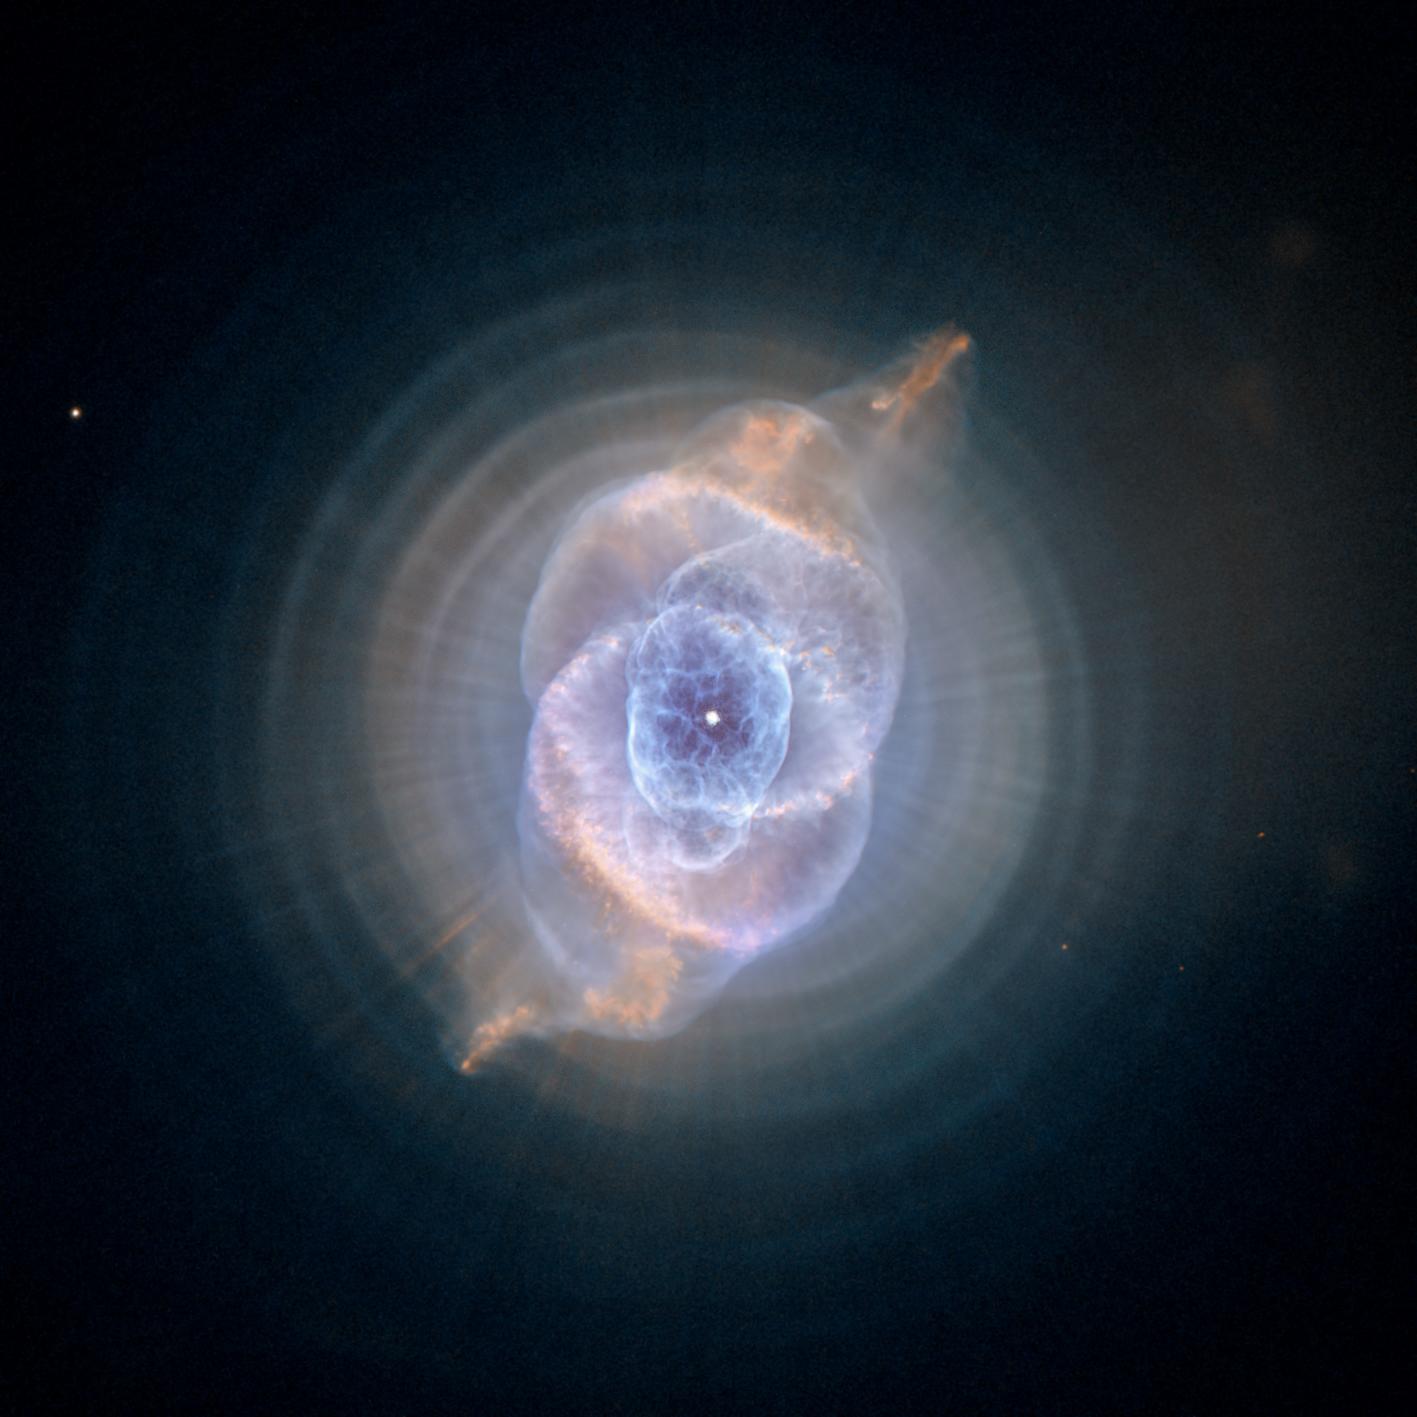
Dying Star Creates Fantasy-like Sculpture of Gas and Dust Hubble Space Telescope